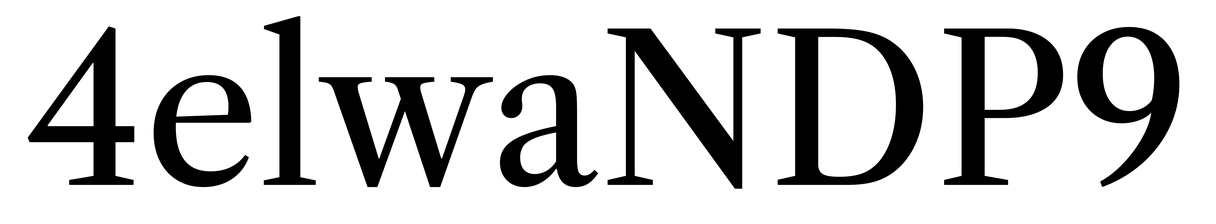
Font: LibreCaslonText_Regular